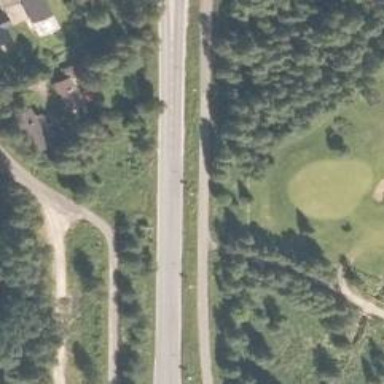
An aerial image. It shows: Asphalt cycleway.